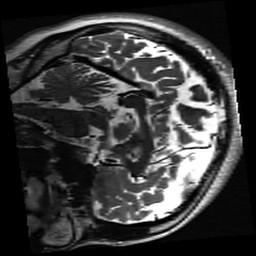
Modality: inplaneT2
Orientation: sagittal